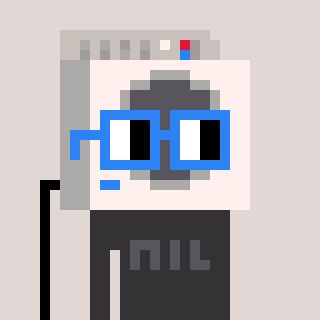
a pixel art character with square blue glasses, a washing machine-shaped head and a grayscale-colored body on a warm background